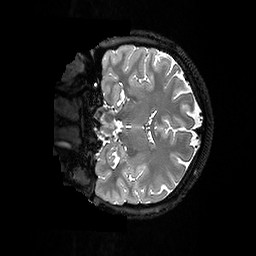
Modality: T2w
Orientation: coronal
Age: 21
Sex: female
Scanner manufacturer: ge
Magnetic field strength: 3 T
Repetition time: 3.202 s
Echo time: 0.06683 s